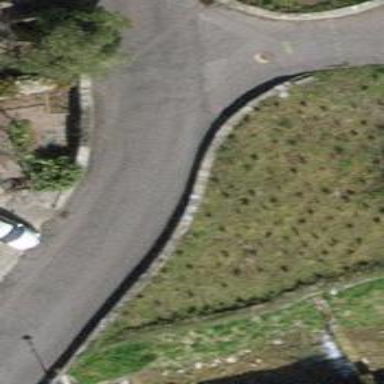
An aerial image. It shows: Residential road.